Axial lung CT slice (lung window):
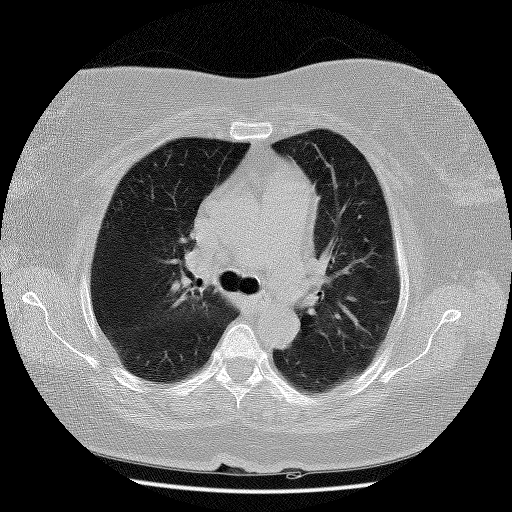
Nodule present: no